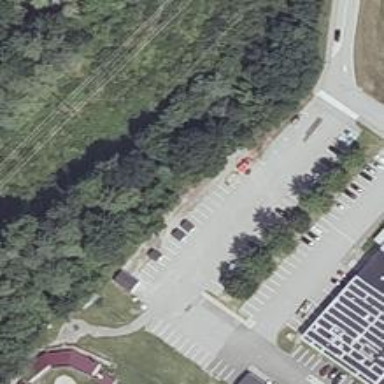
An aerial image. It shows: Asphalt street-side parking area.